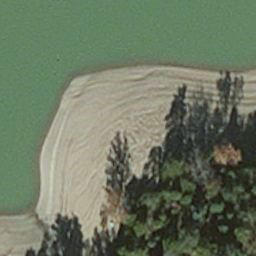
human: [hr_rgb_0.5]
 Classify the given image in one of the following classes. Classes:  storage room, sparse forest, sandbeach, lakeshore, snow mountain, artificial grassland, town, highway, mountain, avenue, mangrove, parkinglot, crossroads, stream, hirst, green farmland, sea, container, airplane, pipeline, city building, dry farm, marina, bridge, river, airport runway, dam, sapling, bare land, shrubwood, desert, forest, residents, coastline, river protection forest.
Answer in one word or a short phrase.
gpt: hirst